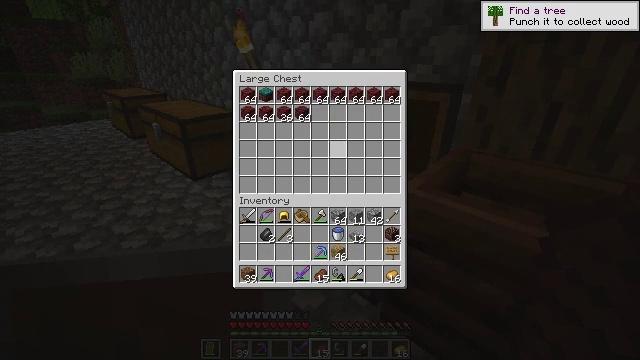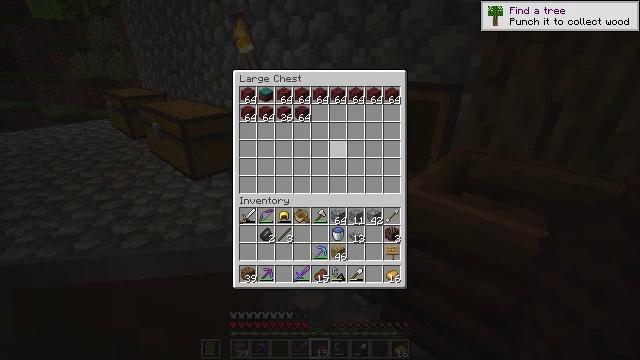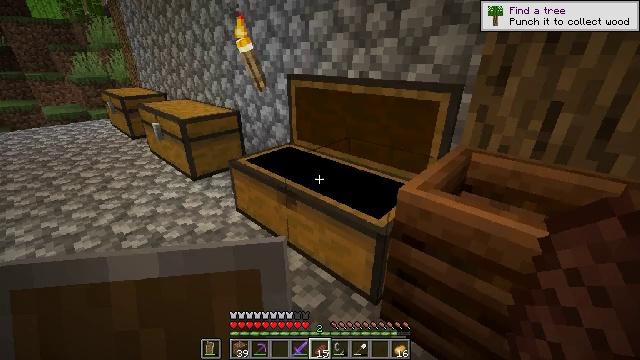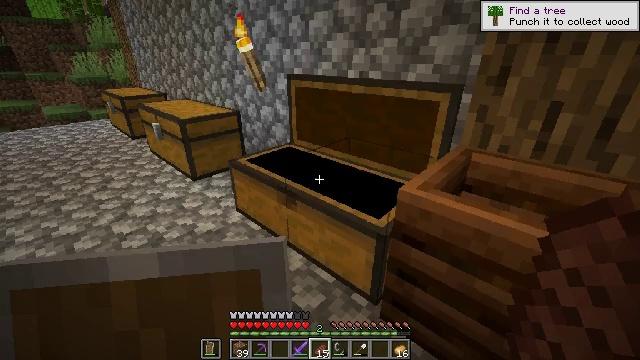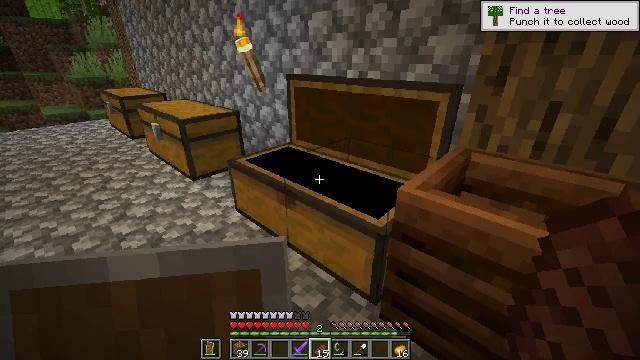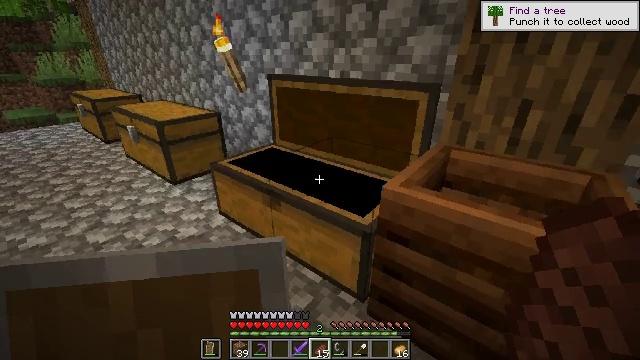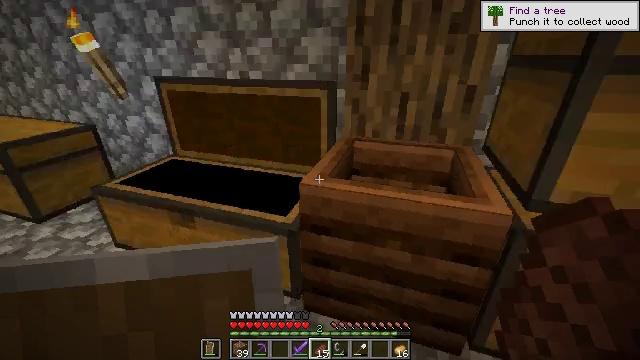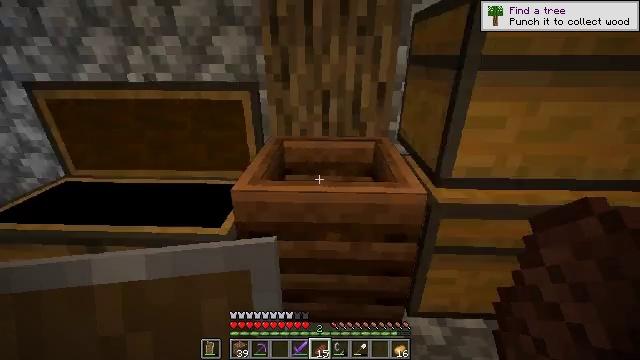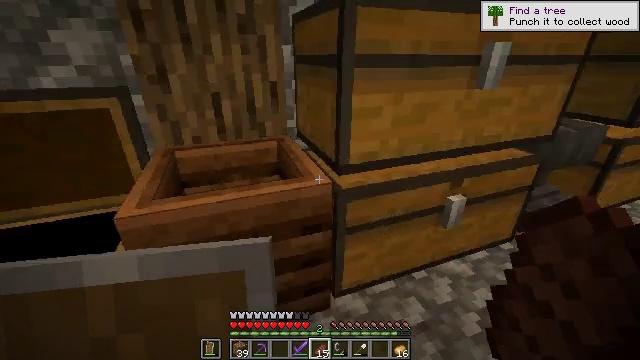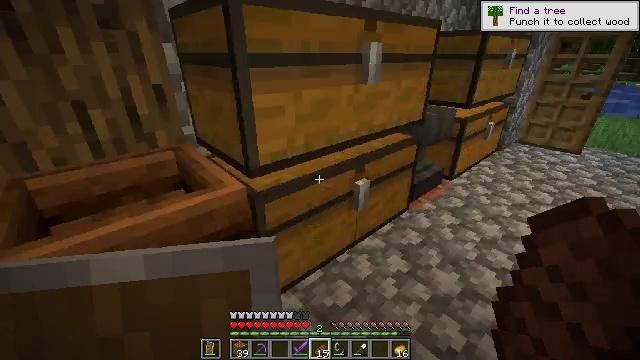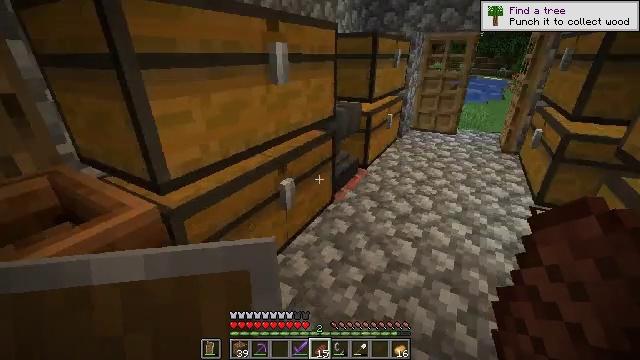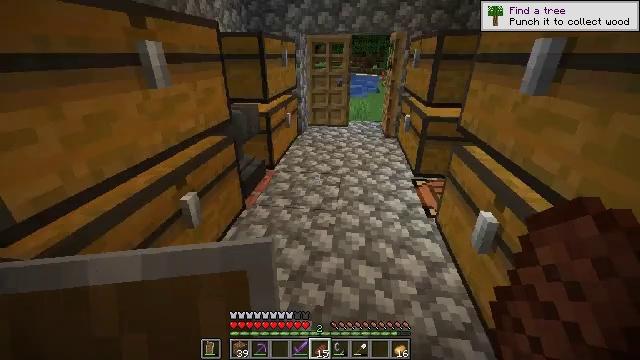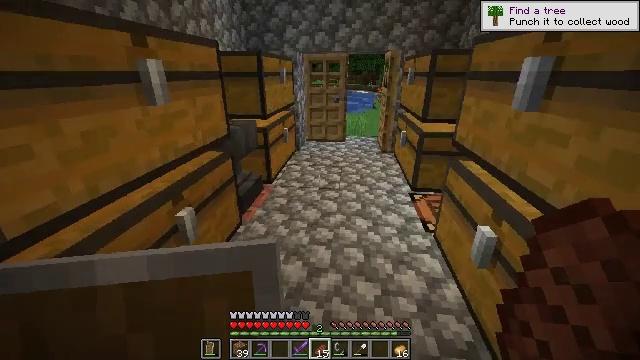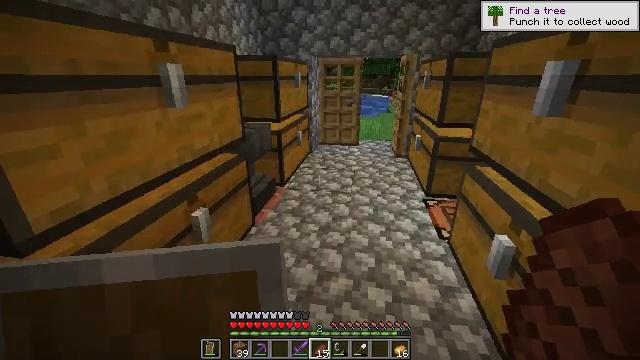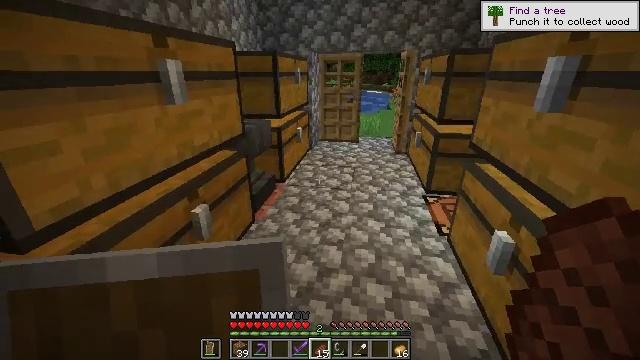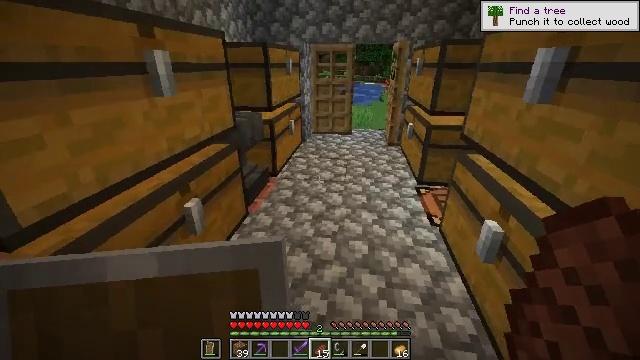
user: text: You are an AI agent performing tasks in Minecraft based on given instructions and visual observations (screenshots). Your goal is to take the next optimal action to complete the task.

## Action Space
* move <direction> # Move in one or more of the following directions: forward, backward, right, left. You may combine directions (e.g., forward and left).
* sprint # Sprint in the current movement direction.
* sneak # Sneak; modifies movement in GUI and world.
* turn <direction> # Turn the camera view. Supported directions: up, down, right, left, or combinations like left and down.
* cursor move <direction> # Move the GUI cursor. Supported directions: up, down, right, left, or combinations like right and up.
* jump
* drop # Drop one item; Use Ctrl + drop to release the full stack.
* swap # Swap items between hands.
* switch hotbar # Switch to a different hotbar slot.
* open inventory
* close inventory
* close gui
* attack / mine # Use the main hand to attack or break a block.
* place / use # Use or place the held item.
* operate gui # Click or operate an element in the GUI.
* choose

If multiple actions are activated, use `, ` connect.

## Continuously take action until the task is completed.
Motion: motion action
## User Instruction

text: Craft gold nugget.
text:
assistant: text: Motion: no_op
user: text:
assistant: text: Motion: close inventory
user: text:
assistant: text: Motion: close inventory
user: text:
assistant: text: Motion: close inventory
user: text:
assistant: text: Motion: turn right, close inventory
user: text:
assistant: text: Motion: turn right
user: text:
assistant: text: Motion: turn right
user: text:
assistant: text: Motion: turn right
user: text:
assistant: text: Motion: turn right
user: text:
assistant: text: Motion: turn right
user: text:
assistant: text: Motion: turn right
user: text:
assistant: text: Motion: turn up
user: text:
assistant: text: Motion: turn left
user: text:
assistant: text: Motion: no_op
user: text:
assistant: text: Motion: turn right and down
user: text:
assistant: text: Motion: move forward, turn right and up
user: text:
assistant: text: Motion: move forward, turn right and up
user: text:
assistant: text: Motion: no_op
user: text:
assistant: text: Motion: move forward
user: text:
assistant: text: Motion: move forward
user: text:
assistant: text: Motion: move forward
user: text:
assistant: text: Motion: move forward
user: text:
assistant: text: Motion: move forward
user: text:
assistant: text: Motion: move forward
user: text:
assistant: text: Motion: move forward
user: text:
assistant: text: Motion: move forward
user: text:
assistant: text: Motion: move forward
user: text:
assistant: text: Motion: move forward
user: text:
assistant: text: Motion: move forward
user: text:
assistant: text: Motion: move forward